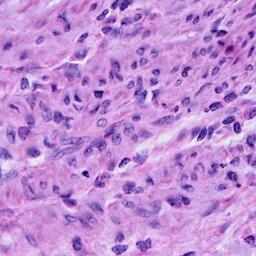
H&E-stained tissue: Cervix